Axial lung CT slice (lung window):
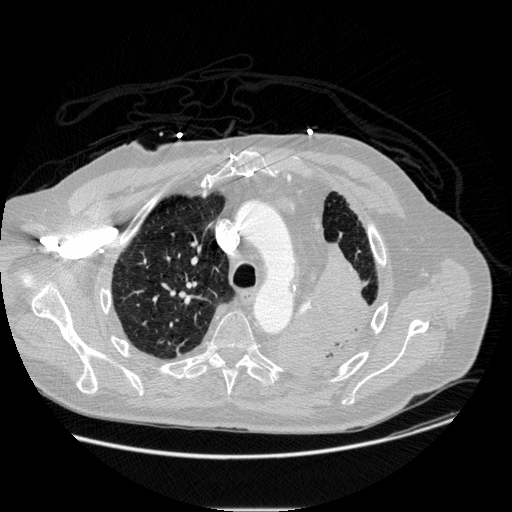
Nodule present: no